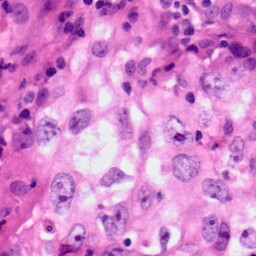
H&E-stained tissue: Lung